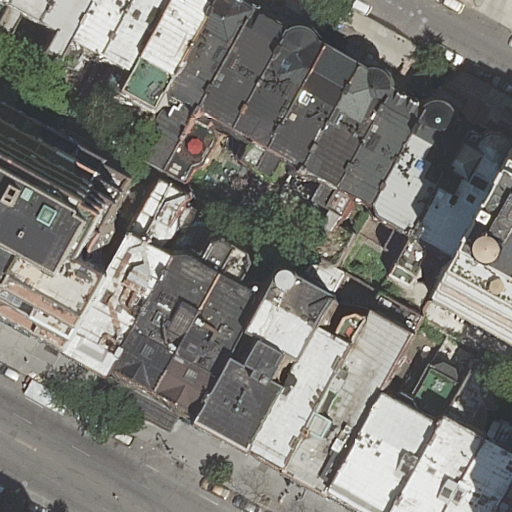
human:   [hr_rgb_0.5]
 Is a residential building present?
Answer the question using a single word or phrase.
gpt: yes

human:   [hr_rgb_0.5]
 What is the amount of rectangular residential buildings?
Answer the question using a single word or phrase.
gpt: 10

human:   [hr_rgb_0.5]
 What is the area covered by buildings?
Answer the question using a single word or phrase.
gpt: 6483m2

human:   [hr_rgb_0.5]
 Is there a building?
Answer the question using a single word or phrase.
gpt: yes

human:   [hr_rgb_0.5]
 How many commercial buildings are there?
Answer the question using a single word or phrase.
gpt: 0

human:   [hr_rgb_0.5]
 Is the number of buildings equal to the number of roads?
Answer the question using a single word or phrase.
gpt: no

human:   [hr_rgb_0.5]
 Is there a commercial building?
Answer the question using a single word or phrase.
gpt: no

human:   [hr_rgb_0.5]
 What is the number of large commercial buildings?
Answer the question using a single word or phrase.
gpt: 0

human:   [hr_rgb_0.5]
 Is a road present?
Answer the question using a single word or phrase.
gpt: yes

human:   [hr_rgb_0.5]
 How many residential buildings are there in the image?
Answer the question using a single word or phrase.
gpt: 25

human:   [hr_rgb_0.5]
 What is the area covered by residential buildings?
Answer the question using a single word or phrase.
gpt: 6483m2

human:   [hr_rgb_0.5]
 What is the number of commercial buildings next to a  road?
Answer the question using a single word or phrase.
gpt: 0

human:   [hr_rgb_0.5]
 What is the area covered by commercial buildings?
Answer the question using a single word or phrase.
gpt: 0m2

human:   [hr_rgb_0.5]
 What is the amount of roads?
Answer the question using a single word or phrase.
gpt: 2

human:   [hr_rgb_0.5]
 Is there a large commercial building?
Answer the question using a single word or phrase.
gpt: no

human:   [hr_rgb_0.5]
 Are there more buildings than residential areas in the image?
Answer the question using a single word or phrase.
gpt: yes

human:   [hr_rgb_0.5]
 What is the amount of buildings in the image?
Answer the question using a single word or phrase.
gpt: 25

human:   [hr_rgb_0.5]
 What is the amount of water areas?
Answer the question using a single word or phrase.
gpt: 0

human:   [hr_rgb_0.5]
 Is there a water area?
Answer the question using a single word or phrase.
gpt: no

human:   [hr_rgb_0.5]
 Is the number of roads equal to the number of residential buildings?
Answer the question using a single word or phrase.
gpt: no

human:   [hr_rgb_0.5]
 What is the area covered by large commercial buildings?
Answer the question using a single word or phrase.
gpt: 0m2

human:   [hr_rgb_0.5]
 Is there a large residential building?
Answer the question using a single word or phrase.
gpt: yes

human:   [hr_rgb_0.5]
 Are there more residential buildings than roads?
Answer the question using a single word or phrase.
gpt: yes

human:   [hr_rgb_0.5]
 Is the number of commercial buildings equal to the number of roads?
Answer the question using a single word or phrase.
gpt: no

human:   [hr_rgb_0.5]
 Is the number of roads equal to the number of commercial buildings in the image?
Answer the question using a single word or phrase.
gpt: no

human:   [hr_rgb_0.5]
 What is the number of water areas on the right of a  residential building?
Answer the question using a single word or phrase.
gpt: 0

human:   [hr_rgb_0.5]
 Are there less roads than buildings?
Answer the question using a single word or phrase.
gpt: yes

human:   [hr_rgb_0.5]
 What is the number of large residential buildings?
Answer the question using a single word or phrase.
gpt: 3

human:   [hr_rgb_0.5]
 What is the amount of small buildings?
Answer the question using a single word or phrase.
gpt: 7

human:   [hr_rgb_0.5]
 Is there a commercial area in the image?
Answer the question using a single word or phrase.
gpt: no

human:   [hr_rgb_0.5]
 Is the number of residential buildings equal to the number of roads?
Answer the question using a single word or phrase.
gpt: no

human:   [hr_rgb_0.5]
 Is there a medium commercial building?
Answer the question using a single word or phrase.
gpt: no

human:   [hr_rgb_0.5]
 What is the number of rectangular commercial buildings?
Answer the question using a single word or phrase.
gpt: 0

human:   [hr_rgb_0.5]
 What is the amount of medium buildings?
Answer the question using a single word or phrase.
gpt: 15

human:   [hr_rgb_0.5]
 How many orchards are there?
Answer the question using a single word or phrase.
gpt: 0

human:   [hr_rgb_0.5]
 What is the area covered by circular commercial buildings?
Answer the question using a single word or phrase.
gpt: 0m2

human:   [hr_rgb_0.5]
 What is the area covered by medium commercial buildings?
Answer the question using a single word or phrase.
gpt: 0m2

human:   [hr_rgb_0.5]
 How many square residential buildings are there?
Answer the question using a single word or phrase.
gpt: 0

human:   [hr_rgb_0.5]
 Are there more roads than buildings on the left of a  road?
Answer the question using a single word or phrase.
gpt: no

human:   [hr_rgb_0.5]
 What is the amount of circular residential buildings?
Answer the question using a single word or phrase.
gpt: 0

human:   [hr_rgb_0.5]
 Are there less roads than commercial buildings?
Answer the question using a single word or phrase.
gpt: no

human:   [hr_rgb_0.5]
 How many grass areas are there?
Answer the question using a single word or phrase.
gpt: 0

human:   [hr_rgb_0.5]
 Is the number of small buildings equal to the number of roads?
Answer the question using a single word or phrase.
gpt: no

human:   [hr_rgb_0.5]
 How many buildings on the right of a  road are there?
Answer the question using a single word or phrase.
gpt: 19

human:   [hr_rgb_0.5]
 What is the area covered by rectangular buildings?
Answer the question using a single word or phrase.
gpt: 1944m2

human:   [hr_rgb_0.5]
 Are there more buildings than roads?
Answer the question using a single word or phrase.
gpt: yes

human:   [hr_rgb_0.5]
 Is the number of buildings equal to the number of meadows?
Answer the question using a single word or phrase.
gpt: no

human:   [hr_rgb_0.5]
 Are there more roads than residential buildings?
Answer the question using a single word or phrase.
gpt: no

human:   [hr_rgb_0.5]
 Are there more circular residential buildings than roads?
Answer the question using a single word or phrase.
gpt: no

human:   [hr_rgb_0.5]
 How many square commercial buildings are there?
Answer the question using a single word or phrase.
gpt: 0

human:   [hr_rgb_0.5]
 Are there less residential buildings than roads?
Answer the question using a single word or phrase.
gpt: no

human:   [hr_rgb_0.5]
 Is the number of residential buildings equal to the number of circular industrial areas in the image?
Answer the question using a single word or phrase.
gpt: no

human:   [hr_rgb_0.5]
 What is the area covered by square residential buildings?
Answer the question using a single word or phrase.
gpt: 0m2

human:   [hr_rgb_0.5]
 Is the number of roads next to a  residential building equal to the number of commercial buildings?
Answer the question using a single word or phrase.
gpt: no

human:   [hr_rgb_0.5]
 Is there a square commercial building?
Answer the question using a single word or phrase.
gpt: no

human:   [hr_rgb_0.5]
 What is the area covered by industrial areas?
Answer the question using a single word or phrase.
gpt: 0m2

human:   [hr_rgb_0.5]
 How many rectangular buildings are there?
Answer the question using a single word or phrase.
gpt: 10

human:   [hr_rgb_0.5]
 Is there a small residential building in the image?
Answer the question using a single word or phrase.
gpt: yes

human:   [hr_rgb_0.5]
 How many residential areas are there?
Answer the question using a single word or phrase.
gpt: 0

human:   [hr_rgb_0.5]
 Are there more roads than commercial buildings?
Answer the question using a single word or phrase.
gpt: yes

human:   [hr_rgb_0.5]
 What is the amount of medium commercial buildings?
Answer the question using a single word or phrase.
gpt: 0

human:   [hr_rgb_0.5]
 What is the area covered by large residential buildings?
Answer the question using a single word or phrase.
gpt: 2285m2

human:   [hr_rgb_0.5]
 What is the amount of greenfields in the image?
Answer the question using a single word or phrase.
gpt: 0

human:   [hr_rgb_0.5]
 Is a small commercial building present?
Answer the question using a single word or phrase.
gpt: no